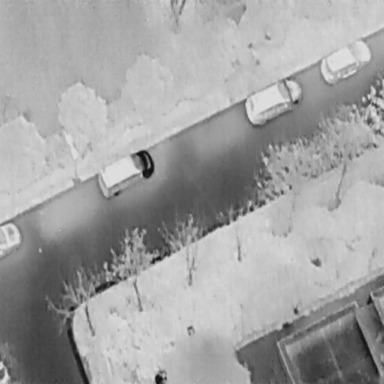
There are four Cars in the infrared image.